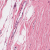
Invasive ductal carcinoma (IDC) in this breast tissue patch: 0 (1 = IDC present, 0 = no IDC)